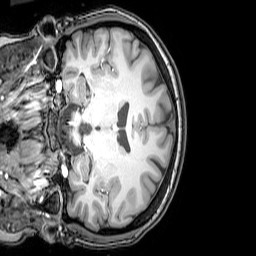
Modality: T1w
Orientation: coronal
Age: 23
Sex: female
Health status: healthy
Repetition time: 0.081 s
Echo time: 0.037 s